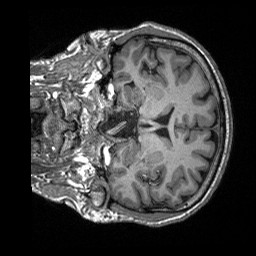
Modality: T1w
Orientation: coronal
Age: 53
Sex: male
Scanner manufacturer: siemens
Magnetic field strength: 3 T
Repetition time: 2.4 s
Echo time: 0.00226 s